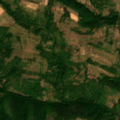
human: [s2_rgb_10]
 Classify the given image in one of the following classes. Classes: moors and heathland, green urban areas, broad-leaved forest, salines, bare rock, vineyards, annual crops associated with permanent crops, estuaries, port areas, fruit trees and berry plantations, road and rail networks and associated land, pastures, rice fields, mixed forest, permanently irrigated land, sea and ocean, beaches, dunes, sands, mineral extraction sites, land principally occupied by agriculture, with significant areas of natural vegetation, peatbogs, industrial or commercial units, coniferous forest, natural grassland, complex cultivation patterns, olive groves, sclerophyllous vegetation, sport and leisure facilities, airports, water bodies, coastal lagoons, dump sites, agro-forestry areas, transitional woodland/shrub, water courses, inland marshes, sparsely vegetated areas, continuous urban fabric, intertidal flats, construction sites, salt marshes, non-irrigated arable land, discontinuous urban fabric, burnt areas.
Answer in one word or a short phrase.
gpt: land principally occupied by agriculture, with significant areas of natural vegetation, broad-leaved forest